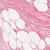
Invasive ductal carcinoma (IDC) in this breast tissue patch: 0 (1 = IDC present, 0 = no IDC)